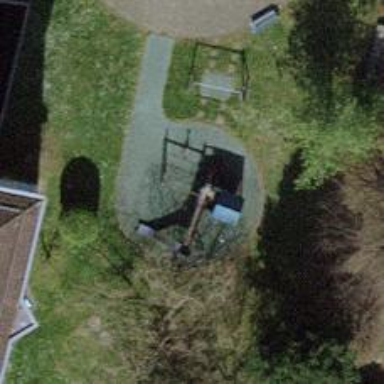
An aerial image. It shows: Playground with ground surface. The playground is themed.